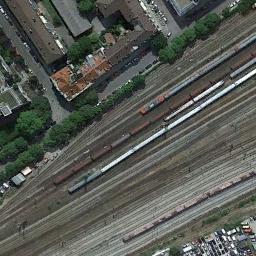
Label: railway